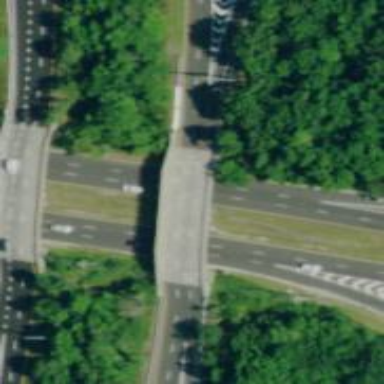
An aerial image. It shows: Motorway bridge crossing urban freeway/expressway.